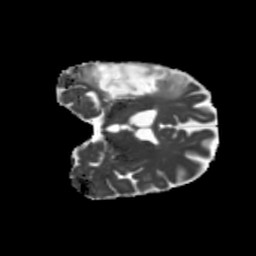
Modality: MD
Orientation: coronal
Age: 56
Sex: male
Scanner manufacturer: siemens
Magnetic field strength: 3 T
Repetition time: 5.25 s
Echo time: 0.08 s